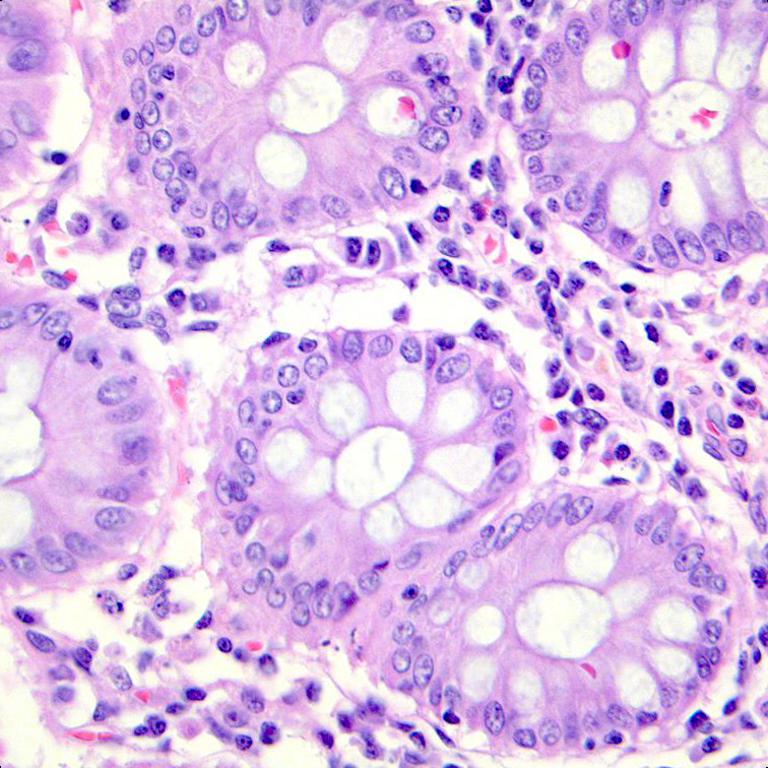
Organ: colon
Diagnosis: benign